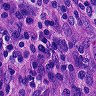
Metastatic tissue present: yes